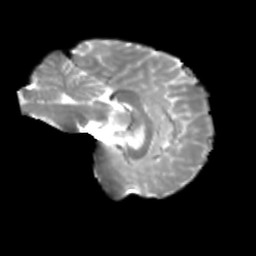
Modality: T2w
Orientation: sagittal
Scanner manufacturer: siemens
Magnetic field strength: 3 T
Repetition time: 4 s
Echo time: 0.0594 s